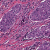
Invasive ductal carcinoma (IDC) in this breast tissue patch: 1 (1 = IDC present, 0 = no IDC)